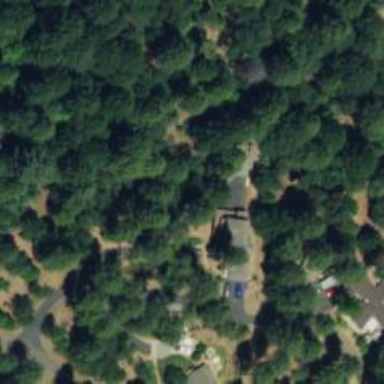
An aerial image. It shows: Driveway.